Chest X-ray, PA view. Patient: 38 years old, sex M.
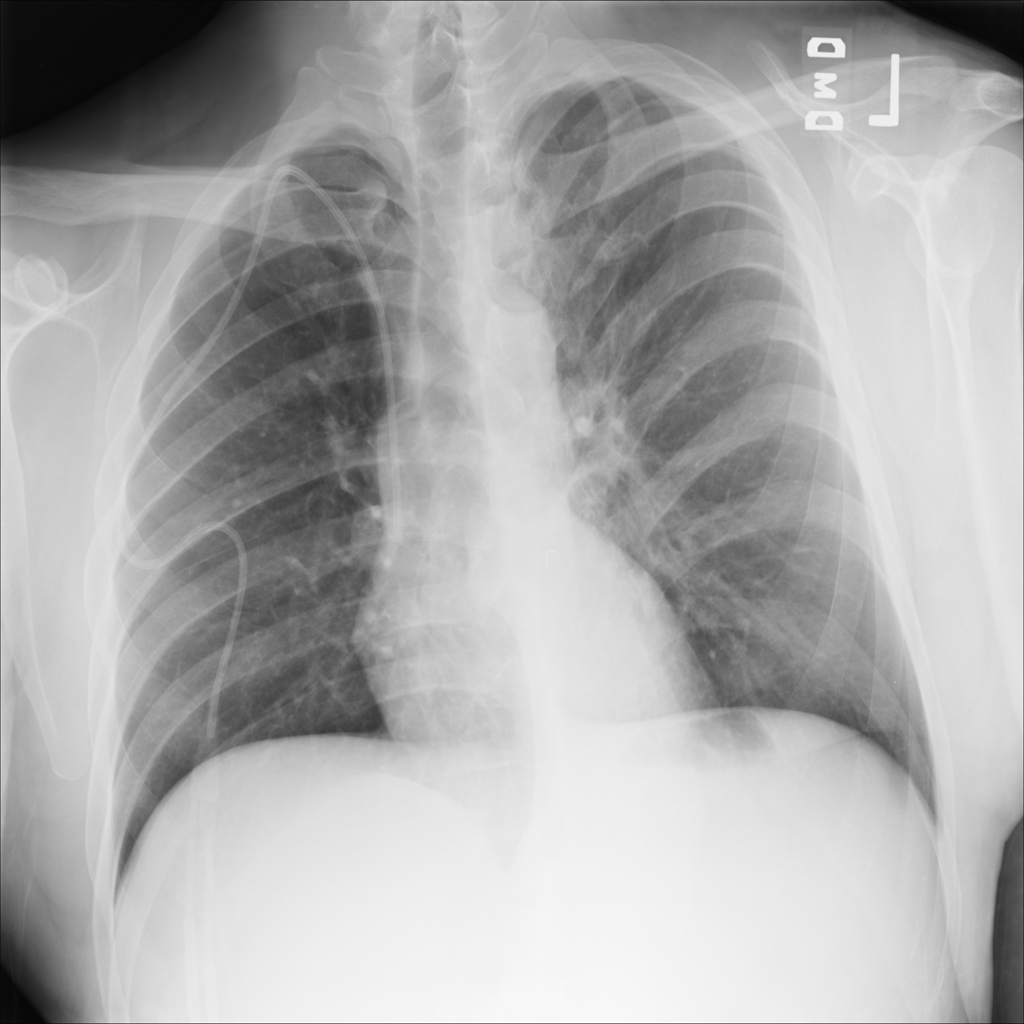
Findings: No Finding